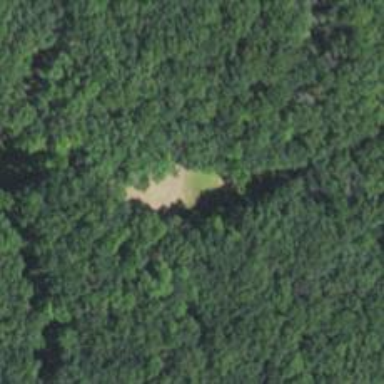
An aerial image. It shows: Disc golf course.